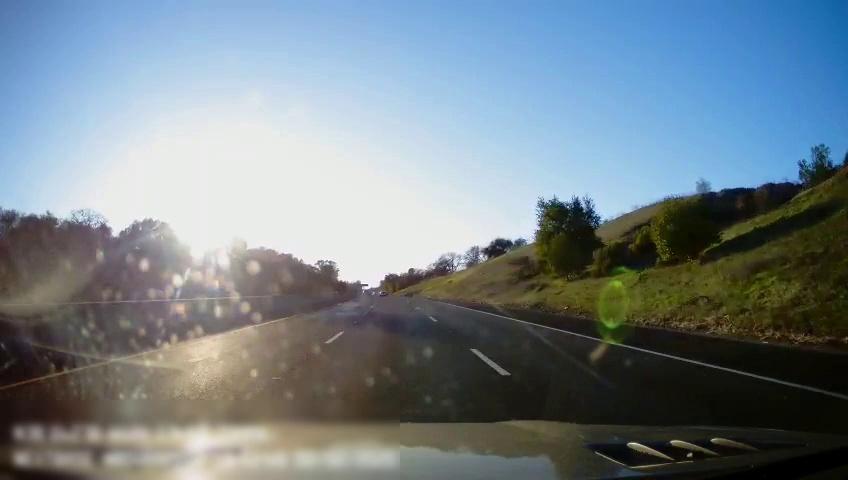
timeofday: Day
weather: Cloudy
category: Drivable Space
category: Vehicles | SUV
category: Vehicles | Car
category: Lanes | Alternate Lane
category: Lanes | Current Lane
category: Lanes | Current Lane
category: Lanes | Alternate Lane